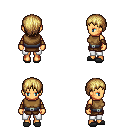
a pixel art fantasy rpg character, female body template, human, tanned skin, leather chest armor, white pants, blonde plain hairstyle, cloth bracers, gray slippers, four views (front, back, left, right), 2x2 character sprite sheet, small pixel art, hard edges, no anti-aliasing